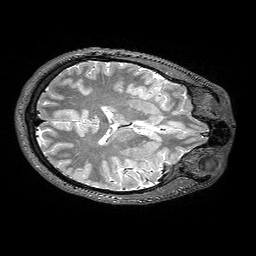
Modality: T2w
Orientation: axial
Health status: healthy
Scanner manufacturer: siemens
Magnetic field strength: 3 T
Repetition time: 4.8 s
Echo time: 0.458 s